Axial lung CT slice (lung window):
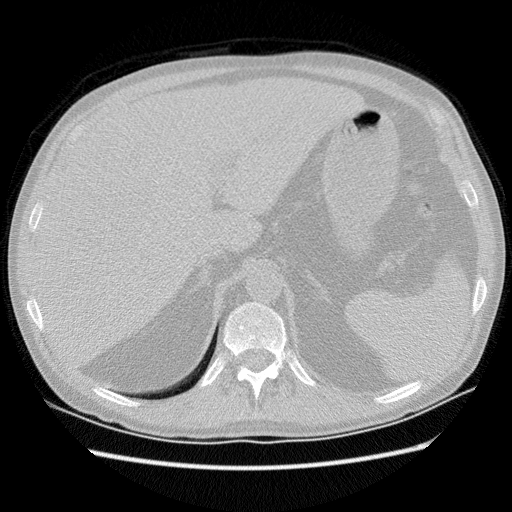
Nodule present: no